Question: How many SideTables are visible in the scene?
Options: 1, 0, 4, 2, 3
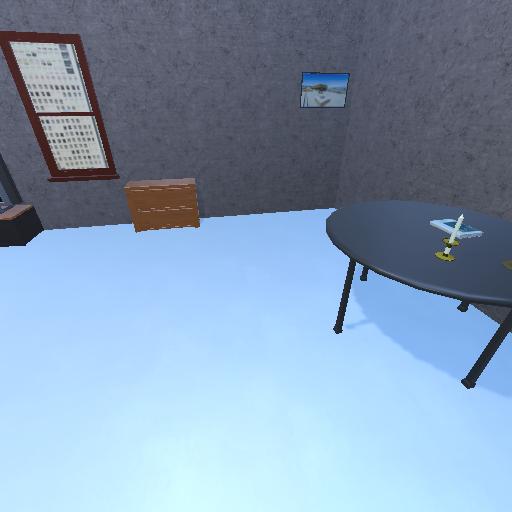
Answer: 1